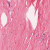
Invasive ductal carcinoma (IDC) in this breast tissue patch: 0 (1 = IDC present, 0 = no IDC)